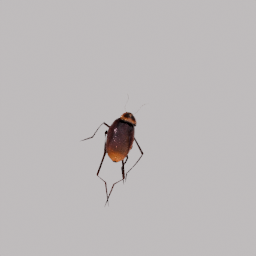
Label: animals